Question: My configuration in Google Analytics account:

My code:
'''
- (BOOL)application:(UIApplication *)application didFinishLaunchingWithOptions:(NSDictionary *)launchOptions {
GAI *gai = [GAI sharedInstance];
//gai.optOut = YES;
gai.trackUncaughtExceptions = YES; // report uncaught exceptions
gai.logger.logLevel = kGAILogLevelVerbose; // remove before app release
[[GAI sharedInstance] setDispatchInterval:10.0];
[[GAI sharedInstance] trackerWithTrackingId:@"UA-xxxxxx-3"];
return YES;
}
'''
In view controller:
- (void)viewWillAppear:(BOOL)animated {
[super viewWillAppear:animated];'''
id<GAITracker> tracker = [[GAI sharedInstance] defaultTracker];
[tracker set:kGAIScreenName value:@"Detail Screen"];
[[GAI sharedInstance].defaultTracker send:[[GAIDictionaryBuilder createScreenView] build]];
'''
}
It did shows in my console:
'''
2015-06-24 15:03:36.592 GoogleAnalyticsDemoiOS[9540:264576] VERBOSE: GoogleAnalytics 3.12 +[GAITrackerModel initialize] (GAITrackerModel.m:88): idfa class missing, won't collect idfa
2015-06-24 15:03:36.619 GoogleAnalyticsDemoiOS[9540:264576] INFO: GoogleAnalytics 3.12 -[GAIReachabilityChecker reachabilityFlagsChanged:] (GAIReachabilityChecker.m:159): Reachability flags update: 0X000002
2015-06-24 15:03:36.644 GoogleAnalyticsDemoiOS[9540:264684] VERBOSE: GoogleAnalytics 3.12 -[GAIBatchingDispatcher persist:] (GAIBatchingDispatcher.m:517): Saved hit: {
parameters = {
"&_crc" = 0;
"&_s" = 1;
"&_u" = ".etnoKo9L";
"&_v" = "mi3.1.2";
"&a" = 800078077;
"&aid" = "com.mycompany.app";
"&an" = GoogleAnalyticsDemoiOS;
"&av" = "1.0";
"&cd" = "Detail Screen";
"&cid" = "caf03508-eba6-42f8-9600-3832ce042907";
"&dm" = "x86_64";
"&ds" = app;
"&sr" = 750x1334;
"&t" = screenview;
"&tid" = "UA-xxxxxxxx-3";
"&ul" = en;
"&v" = 1;
"&z" = 663648936779959001;
gaiVersion = "3.12";
};
timestamp = "2015-06-24 07:03:36 +0000";
}
2015-06-24 15:03:36.644 GoogleAnalyticsDemoiOS[9540:264684] VERBOSE: GoogleAnalytics 3.12 __70-[GAIBatchingDispatcher checkIAdCampaignAttributionWithHitParameters:]_block_invoke (GAIBatchingDispatcher.m:749): iAd campaign tracking disabled because the iAd framework is not linked. See http://goo.gl/426NGa for instructions.
2015-06-24 15:03:46.642 GoogleAnalyticsDemoiOS[9540:264684] VERBOSE: GoogleAnalytics 3.12 -[GAIRequestBuilder requestGetUrl:payload:] (GAIRequestBuilder.m:195): building URLRequest for https://ssl.google-analytics.com/collect
2015-06-24 15:03:46.643 GoogleAnalyticsDemoiOS[9540:264684] VERBOSE: GoogleAnalytics 3.12 -[GAIBatchingDispatcher dispatchWithCompletionHandler:] (GAIBatchingDispatcher.m:632): Sending hit(s) GET: https://ssl.google-analytics.com/collect?av=1.0&cid=caf03508-eba6-42f8-9600-3832ce042907&tid=UA-64362429-3&a=800078077&dm=x86_64&cd=Detail+Screen&t=screenview&aid=com.wow.touch&ul=en&_u=.etnoKo9L&ds=app&sr=750x1334&v=1&_s=1&_crc=0&an=GoogleAnalyticsDemoiOS&_v=mi3.1.2&ht=1435129416641&qt=10001&z=663648936779959001
2015-06-24 15:03:46.710 GoogleAnalyticsDemoiOS[9540:264576] INFO: GoogleAnalytics 3.12 -[GAIBatchingDispatcher didSendHits:response:data:error:] (GAIBatchingDispatcher.m:226): Hit(s) dispatched: HTTP status -1
2015-06-24 15:03:46.710 GoogleAnalyticsDemoiOS[9540:264684] INFO: GoogleAnalytics 3.12 -[GAIBatchingDispatcher deleteHits:] (GAIBatchingDispatcher.m:529): hit(s) Successfully deleted
2015-06-24 15:03:46.711 GoogleAnalyticsDemoiOS[9540:264684] INFO: GoogleAnalytics 3.12 -[GAIBatchingDispatcher didSendHits:] (GAIBatchingDispatcher.m:237): 1 hit(s) sent
'''
But in Realtime view, I always got 0 active users. Any idea? Thanks
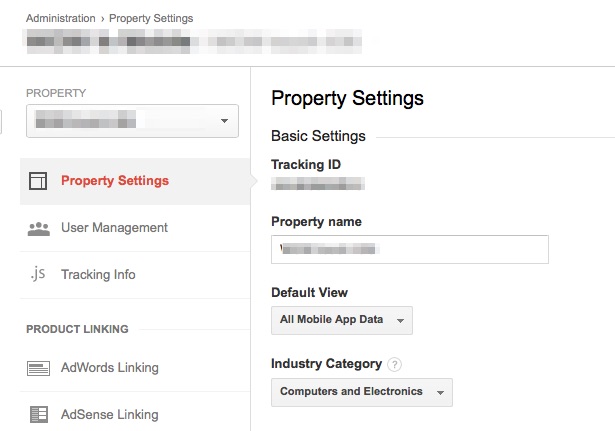
Answer: Here is how I fixed :
1 - add this properties and #define directive (if you don't have in your application) in AppDelegate :
'''
#define IS_IOS7_AND_UP ([[UIDevice currentDevice].systemVersion floatValue] >= 7.0)
@interface AppDelegate ()
// Used for sending Google Analytics traffic in the background.
@property (nonatomic, assign) BOOL okToWait;
@property (nonatomic, copy) void (^dispatchHandler)(GAIDispatchResult result);
@end
'''
2- in viewDidLoad I use dispatchInterval as 20 and Initialize the tracker shared instance :
'''
[GAI sharedInstance].dispatchInterval = 20;
//[[[GAI sharedInstance] logger] setLogLevel:kGAILogLevelVerbose];
// Initialize tracker.
[[GAI sharedInstance] trackerWithTrackingId:MY_GoogleAnalyticsID];
'''
3 - add this method for your AppDelegate :
'''
// This method sends hits in the background until either we're told to stop background processing,
// we run into an error, or we run out of hits. We use this to send any pending Google Analytics
// data since the app won't get a chance once it's in the background.
- (void)sendHitsInBackground {
self.okToWait = YES;
__weak AppDelegate *weakSelf = self;
__block UIBackgroundTaskIdentifier backgroundTaskId =
[[UIApplication sharedApplication] beginBackgroundTaskWithExpirationHandler:^{
weakSelf.okToWait = NO;
}];
if (backgroundTaskId == UIBackgroundTaskInvalid) {
return;
}
self.dispatchHandler = ^(GAIDispatchResult result) {
// If the last dispatch succeeded, and we're still OK to stay in the background then kick off
// again.
if (result == kGAIDispatchGood && weakSelf.okToWait ) {
[[GAI sharedInstance] dispatchWithCompletionHandler:weakSelf.dispatchHandler];
} else {
[[UIApplication sharedApplication] endBackgroundTask:backgroundTaskId];
}
};
[[GAI sharedInstance] dispatchWithCompletionHandler:self.dispatchHandler];
}
'''
4- in the end of applicationDidEnterBackground call sendHitsInBackground method :
'''
- (void)applicationDidEnterBackground:(UIApplication *)application {
//
// . . .
//
if (IS_IOS7_AND_UP)
[self sendHitsInBackground];
}
'''
5 - Add performFetchWithCompletionHandler method and call sendHitsInBackground :
'''
// In case the app was sent into the background when there was no network connection, we will use
// the background data fetching mechanism to send any pending Google Analytics data. Note that
// this app has turned on background data fetching in the capabilities section of the project.
- (void)application:(UIApplication *)application performFetchWithCompletionHandler:(void (^)(UIBackgroundFetchResult))completionHandler {
if (IS_IOS7_AND_UP)
[self sendHitsInBackground];
completionHandler(UIBackgroundFetchResultNewData);
}
'''
and Google Analytics will start working after this effort. I try this in more than one application. If you have any question, please let me know.
Anyway, I don't trust only 1 analytic tool, need some alternatives. I suggest you use Flurry and/or Crashlytics (Fabric). Flurry acquired by Yahoo, Crashlytics acquired by Twitter. Why Fabric, because it has so many features that you'll fall in love with!
Here you can try them :
<URL>
<URL>
You can call them in
'''
didFinishLaunchingWithOptions ...
[self yourAnalyticServices];
'''
And your code looks like this :
'''
- (void)yourAnalyticServices {
//Flurry Analytics
[Flurry setAppVersion:kAppVersion];
[Flurry startSession:kFlurryAnalyticsID];
// [Flurry setCrashReportingEnabled:NO];
[Flurry setUserID:[NSString stringWithFormat:@"%@", kUserUUID]];
//Google Analytics
// Optional: automatically send uncaught exceptions to Google Analytics.
//[GAI sharedInstance].trackUncaughtExceptions = YES;
// Optional: set Google Analytics dispatch interval to e.g. 20 seconds.
[GAI sharedInstance].dispatchInterval = 20;
// Optional: set Logger to VERBOSE for debug information.
//[[[GAI sharedInstance] logger] setLogLevel:kGAILogLevelVerbose];
// Initialize tracker.
[[GAI sharedInstance] trackerWithTrackingId:MY_GoogleAnalyticsID];
//Crashlytics
[Fabric with:@[CrashlyticsKit]];
}
'''